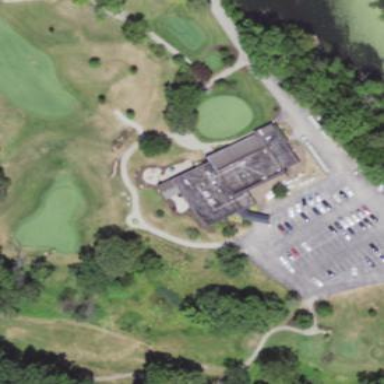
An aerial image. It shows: Clubhouse building at golf course.